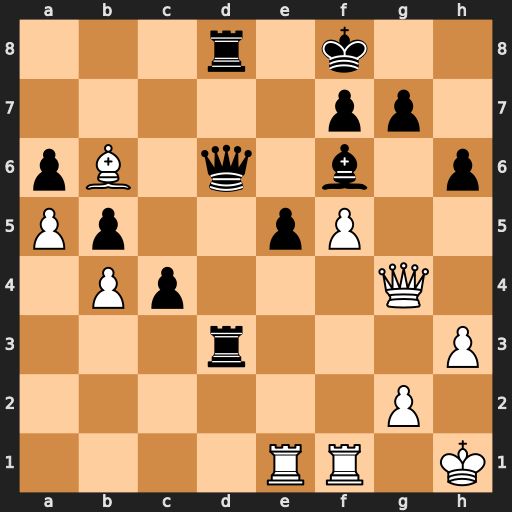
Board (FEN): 3r1k2/5pp1/pB1q1b1p/Pp2pP2/1Pp3Q1/3r3P/6P1/4RR1K
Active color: w
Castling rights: -
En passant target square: -
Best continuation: Bc5 Kg8 Bxd6